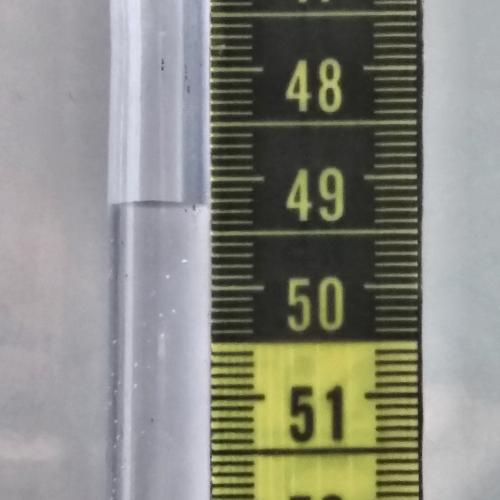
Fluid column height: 49.3 cm